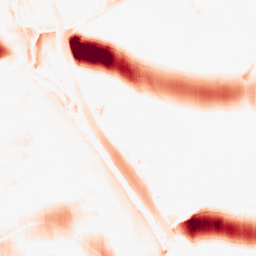
Category: morphological
Decomposition family: morphological_ellipse
Decomposition parameters: operation: opening
width: 50
height: 10
Upsampling method: sinc_blackman
Upsampling parameters: scale: 2
kernel_size: 8
Upsampling scale: 2